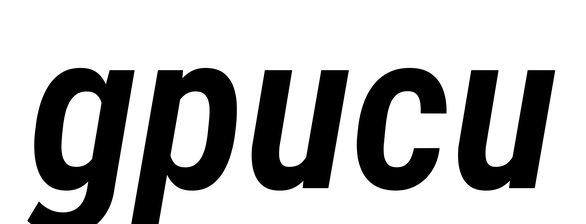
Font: Roboto-Italic_Condensed_SemiBold_Italic